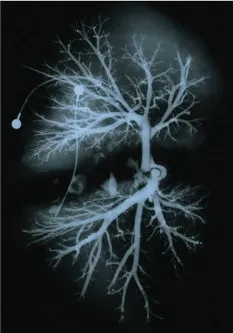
Pulmonary arteriograms. B. Kabuki syndrome patient.
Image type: radiology (ct)